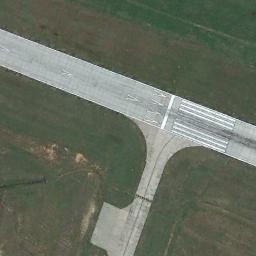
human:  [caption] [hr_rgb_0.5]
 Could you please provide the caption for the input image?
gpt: The runway goes through the lawn and another road connects to the runway .

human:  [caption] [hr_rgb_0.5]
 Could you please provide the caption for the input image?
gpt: There is a green lawn next to the runway, With white dashes of varying thickness on the runway .

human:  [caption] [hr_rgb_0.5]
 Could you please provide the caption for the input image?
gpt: The runway is on the grass .

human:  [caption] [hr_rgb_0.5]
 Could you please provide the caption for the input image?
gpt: The runway is surrounded by grass .

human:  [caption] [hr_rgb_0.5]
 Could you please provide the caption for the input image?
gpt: There are green meadows beside the runway .